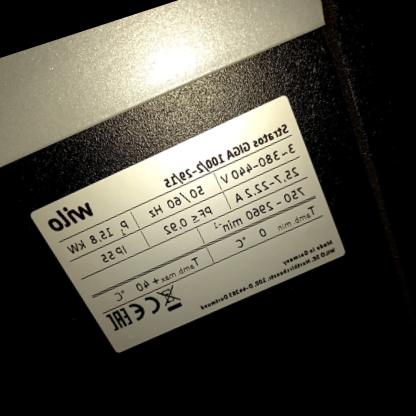
Klasa: tabliczka-znamionowa